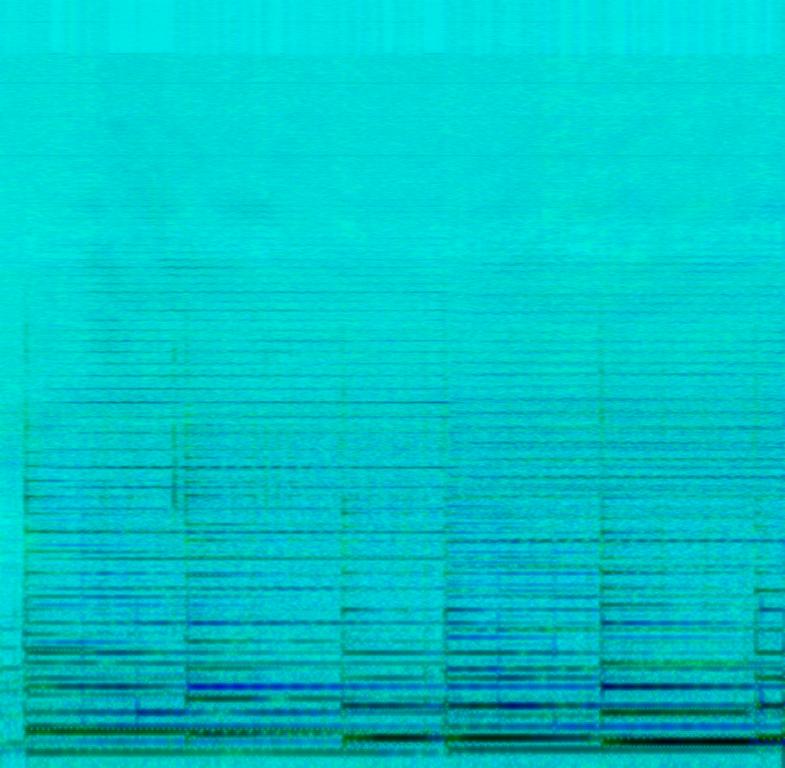
The low quality recording features an ambient classical song that consists of sustained strings, chords, slow arpeggiated guitar melody and smooth bass. It sounds sad, melancholic and emotional.